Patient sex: M
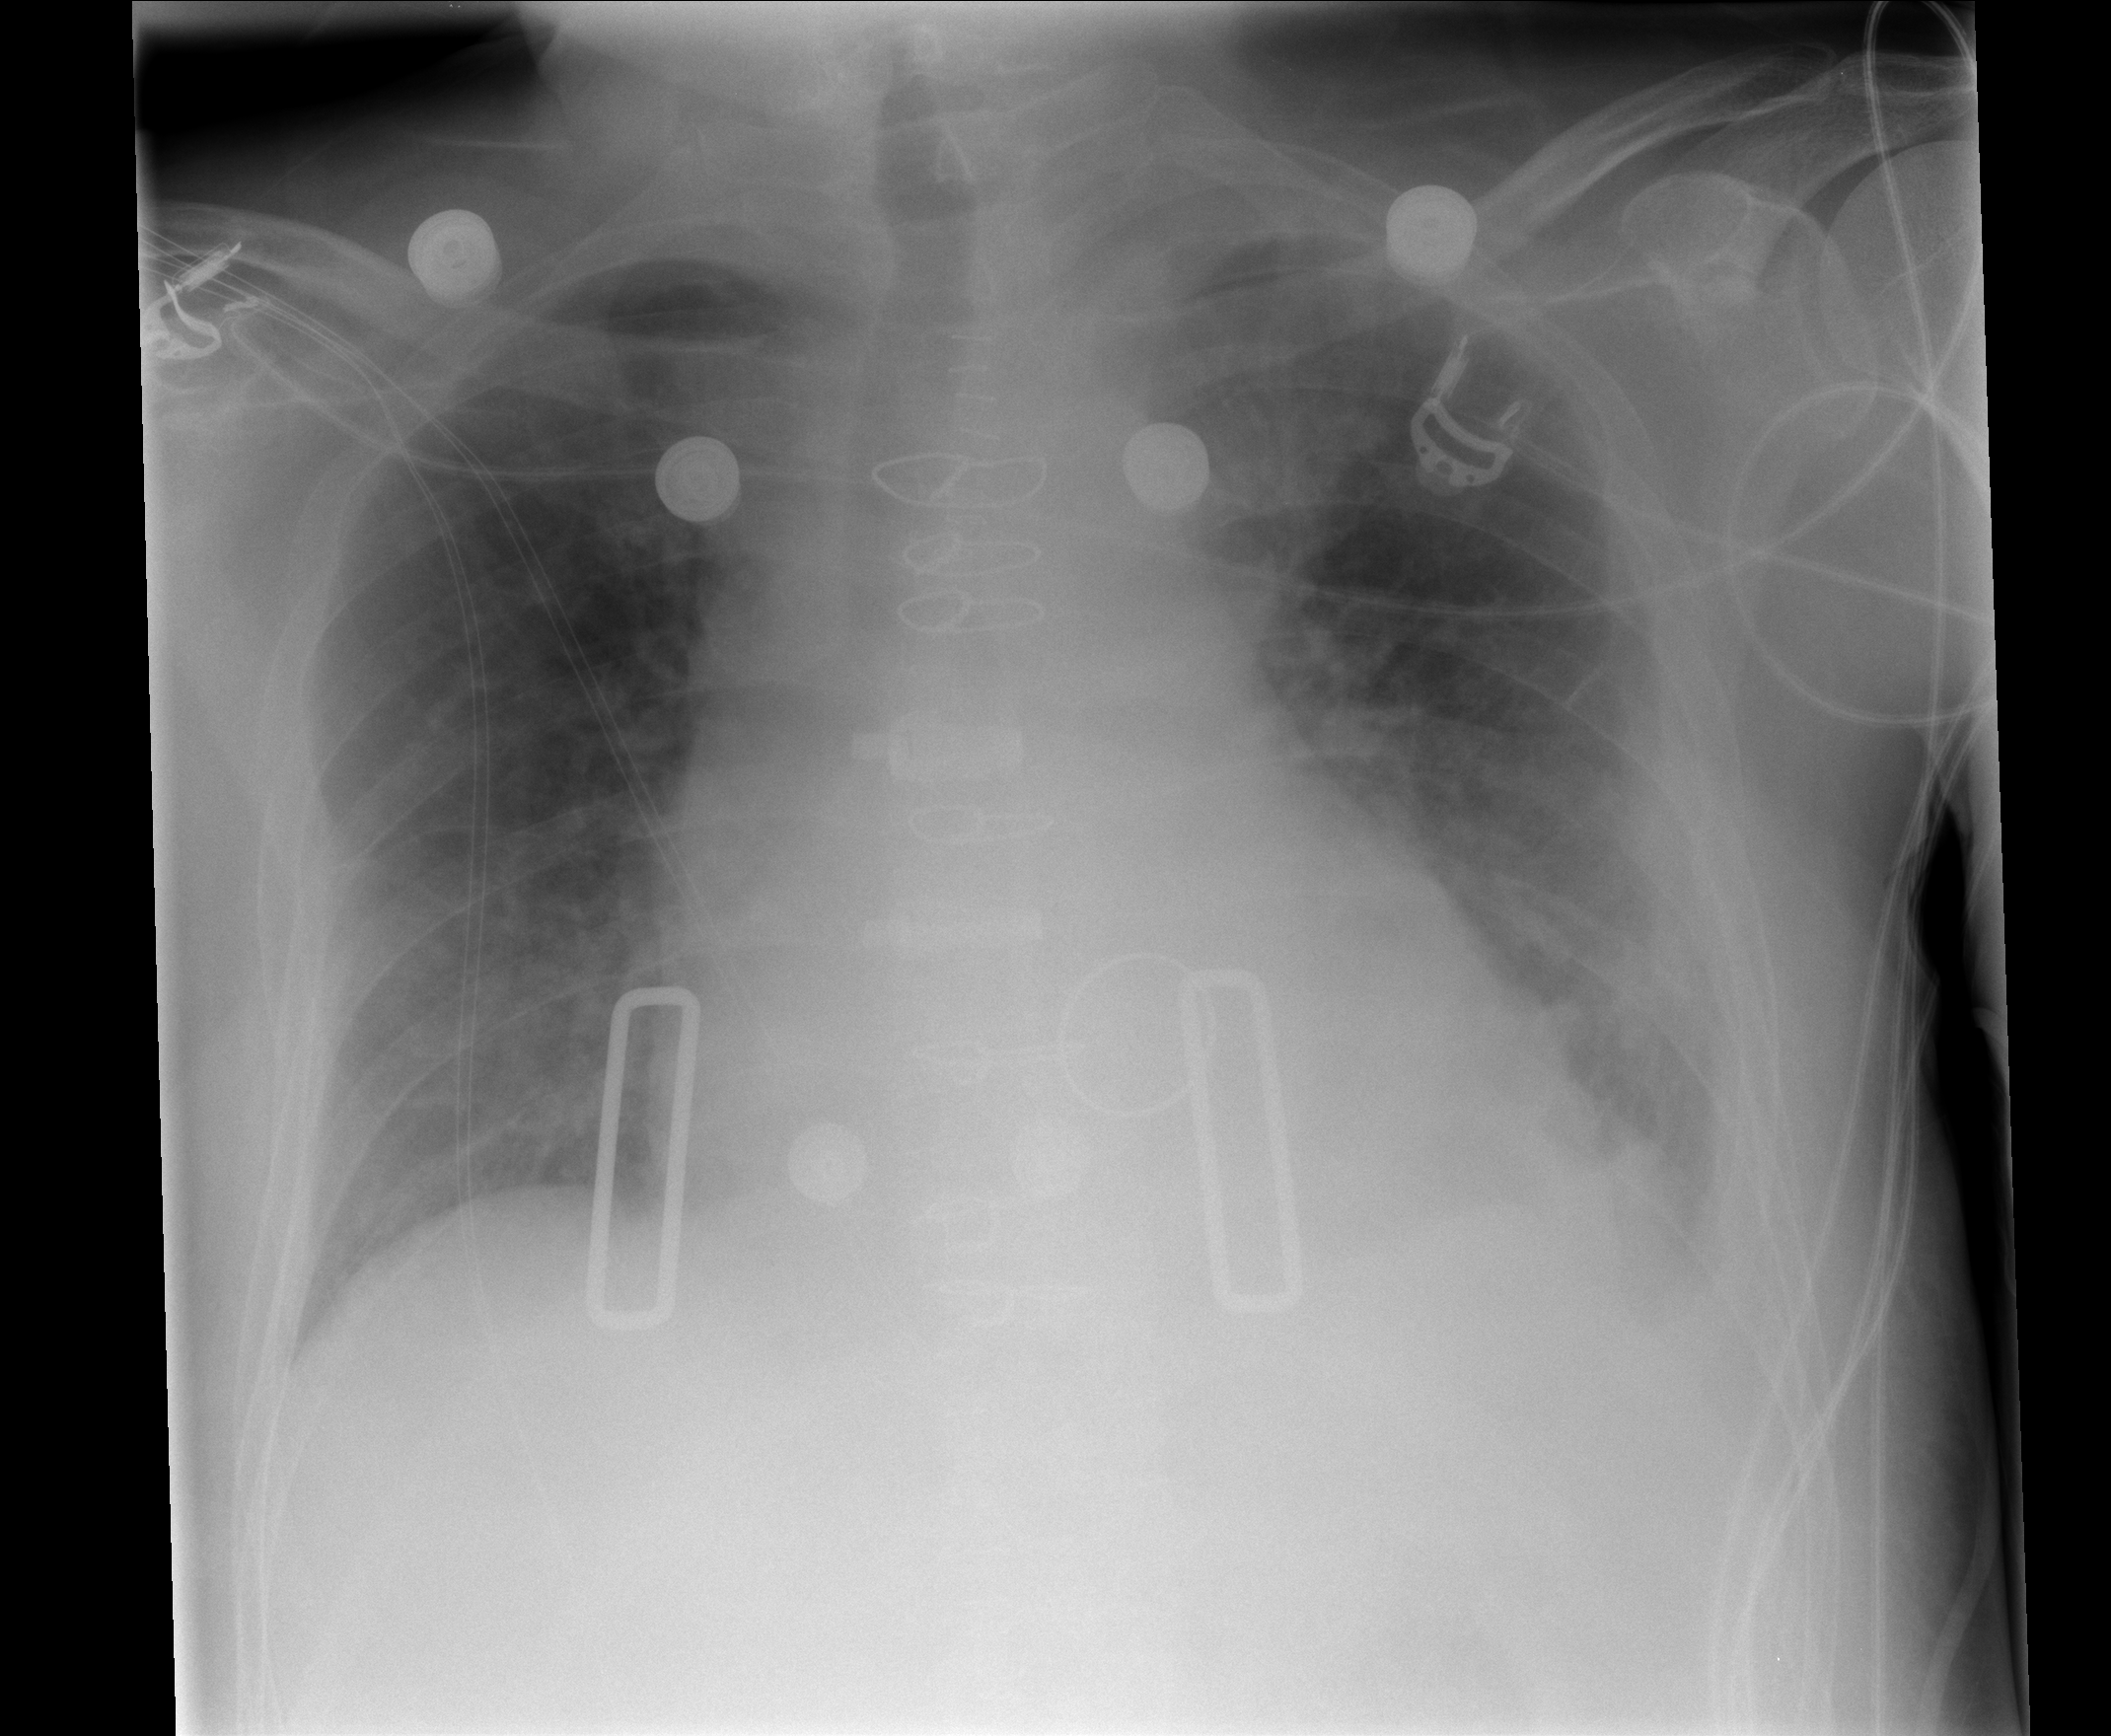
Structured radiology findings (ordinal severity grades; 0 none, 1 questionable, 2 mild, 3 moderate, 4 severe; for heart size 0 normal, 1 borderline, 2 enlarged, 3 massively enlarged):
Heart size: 2
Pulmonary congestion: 2
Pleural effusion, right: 0
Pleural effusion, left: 2
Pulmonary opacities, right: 0
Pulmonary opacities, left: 0
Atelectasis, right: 0
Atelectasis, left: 2